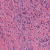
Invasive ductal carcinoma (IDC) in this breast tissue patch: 1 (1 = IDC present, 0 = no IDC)